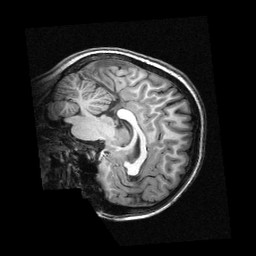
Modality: T1w
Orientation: sagittal
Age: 14
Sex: female
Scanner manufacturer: siemens
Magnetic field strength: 3 T
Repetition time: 2.3 s
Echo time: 0.00336 s